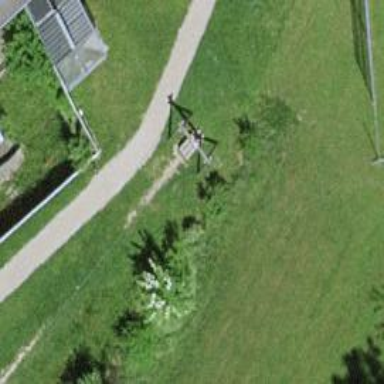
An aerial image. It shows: Playground featuring zipwire.